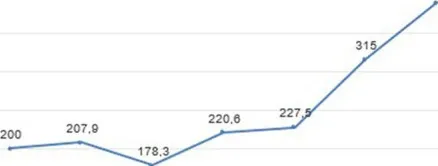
The dynamics of the patient's respiratory function indicators.
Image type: chart (chart)